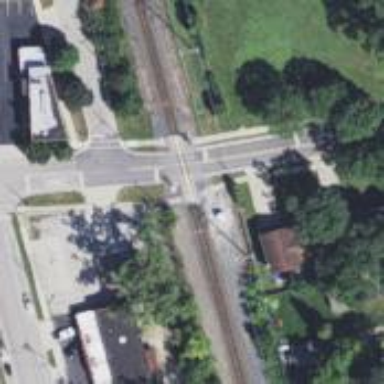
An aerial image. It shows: Railway level crossing.